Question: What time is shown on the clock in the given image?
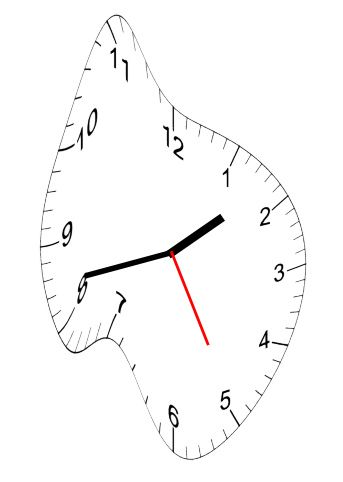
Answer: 01:42:25